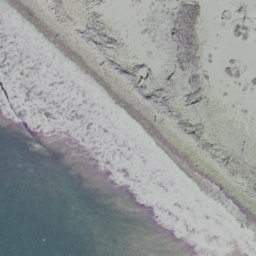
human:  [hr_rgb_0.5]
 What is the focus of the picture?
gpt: beach